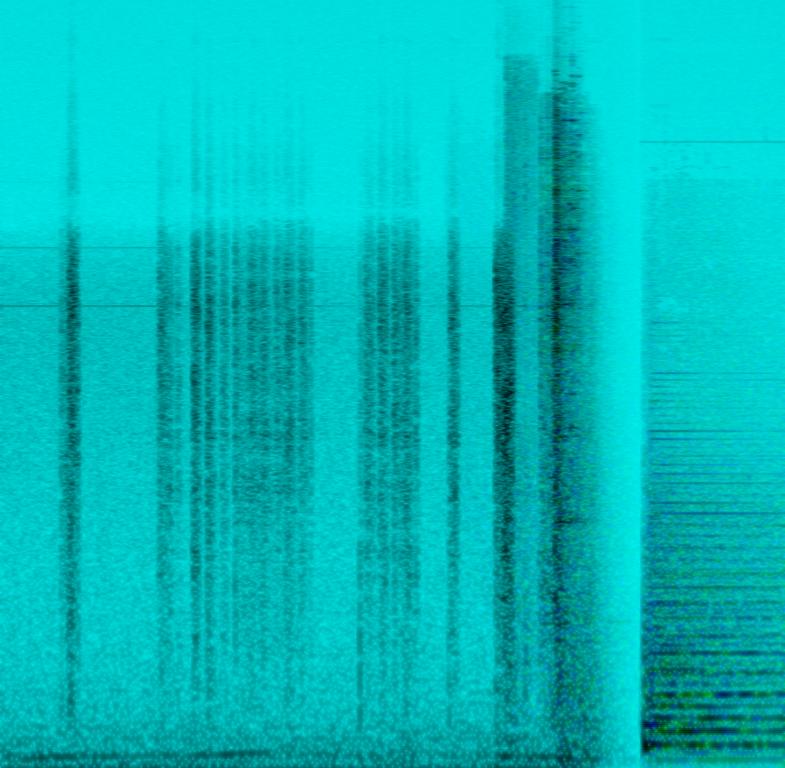
This clip starts with the sound of scribbling on a piece of paper. This is followed by an epic orchestral song. This has a string section playing notes on a high register. The bass plays the root notes of the chords. The bass drum plays strokes. Male voices sing in baritone like a choir.